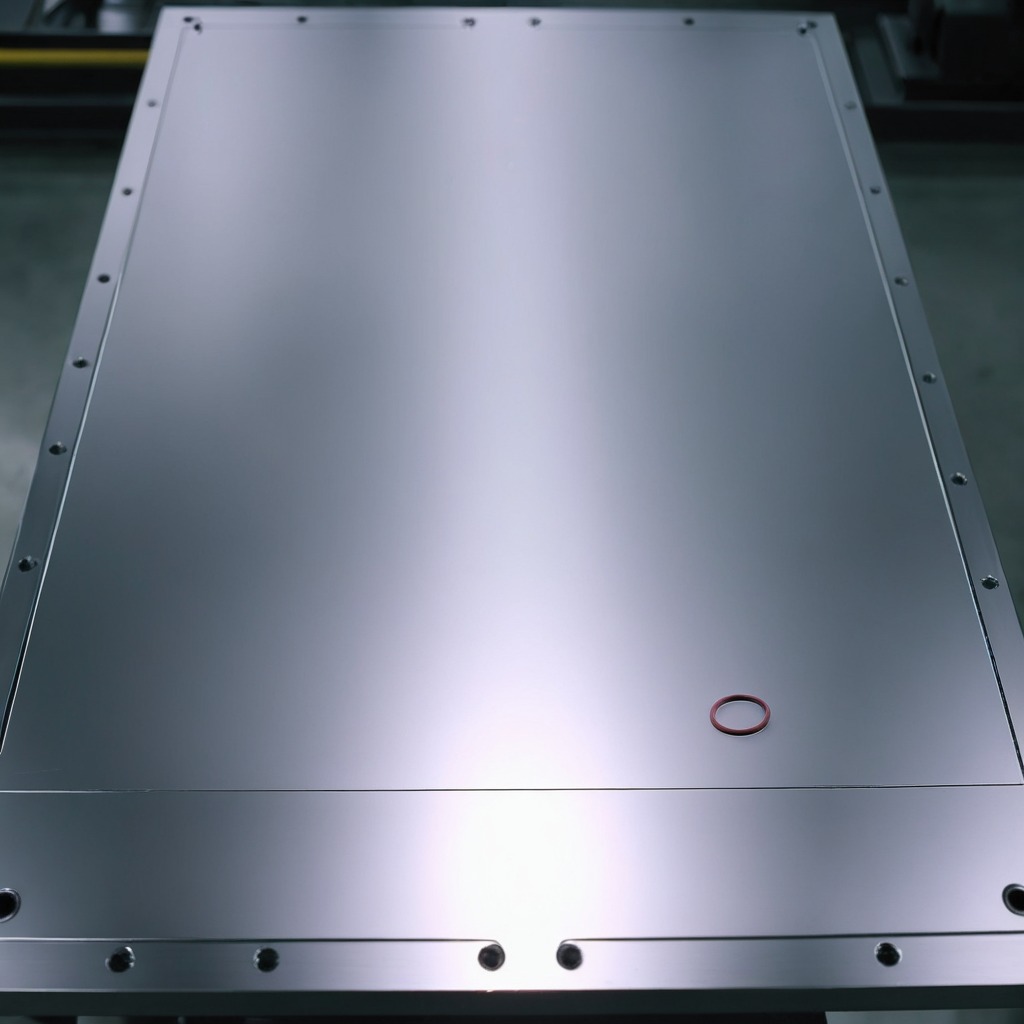
A rubber O-ring is lying on a metal table in a machine shop under fluorescent lights.